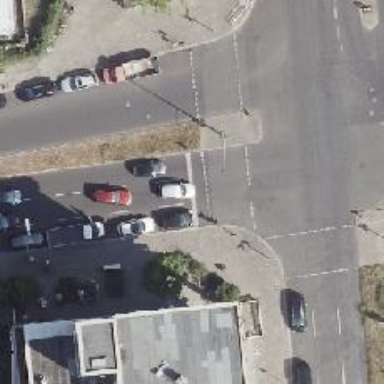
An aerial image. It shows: Road with traffic signals.